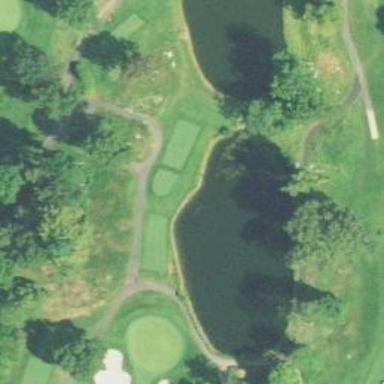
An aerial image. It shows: Water hazard on golf course.